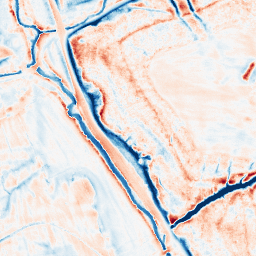
Category: edge_preserving
Decomposition family: anisotropic_diffusion
Decomposition parameters: iterations: 50
kappa: 30
gamma: 0.2
Upsampling method: lanczos
Upsampling parameters: scale: 8
Upsampling scale: 8